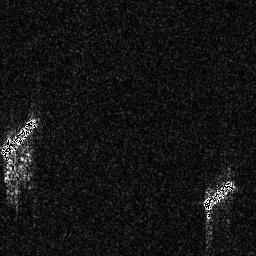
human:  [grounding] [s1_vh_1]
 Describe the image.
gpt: In the satellite image, there is  <ref>1 large ship </ref> <box>[[0, 44, 16, 62, 0]]</box> located at left,  <ref>1 medium ship </ref> <box>[[78, 69, 91, 81, 0]]</box> located at bottom right.